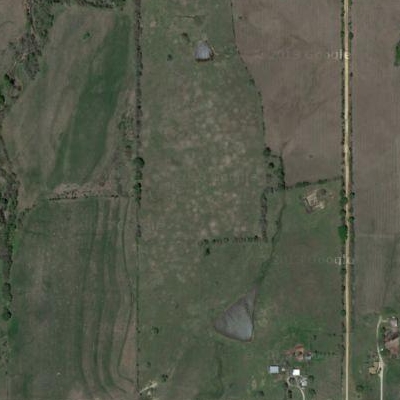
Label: aGrass